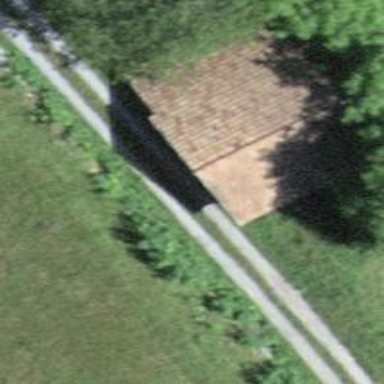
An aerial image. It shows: Barn.